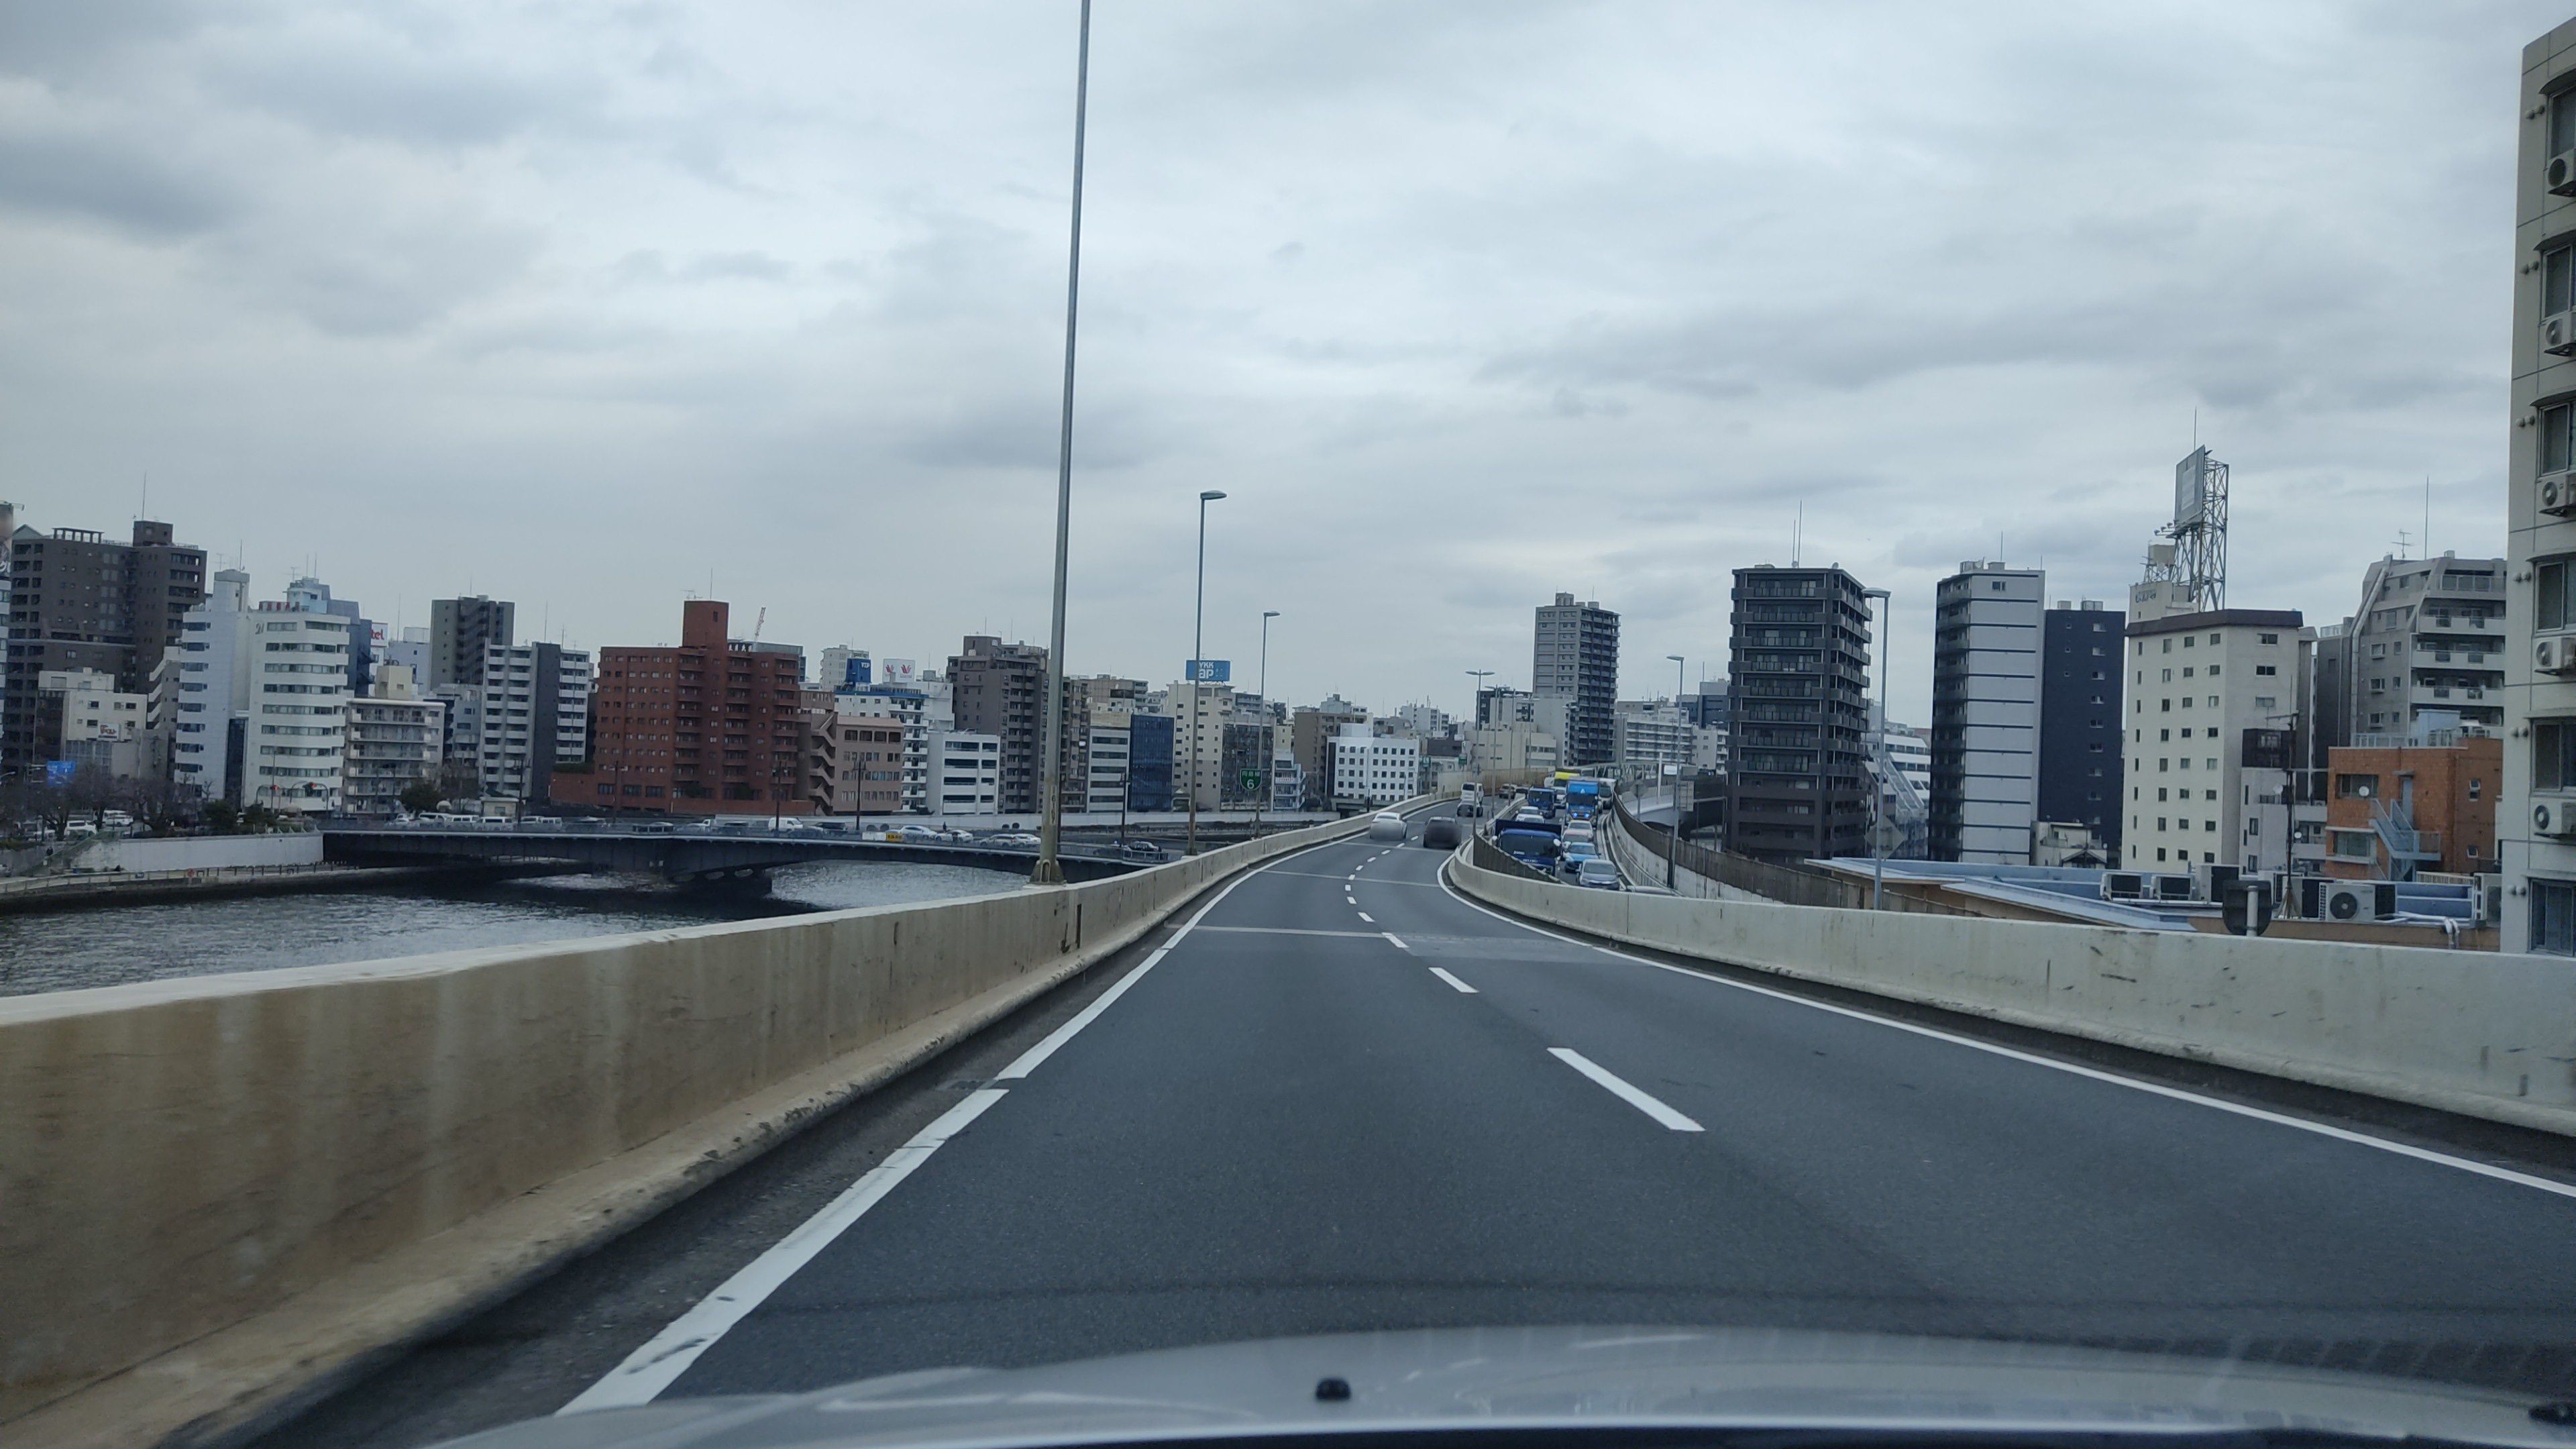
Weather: snowy
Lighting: day
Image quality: good
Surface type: driving surface
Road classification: footway, residential, steps
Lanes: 2
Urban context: urban centre
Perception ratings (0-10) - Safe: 1.73, Lively: 3.33, Beautiful: 7.12, Boring: 3.83, Depressing: 7.15, Wealthy: 2.87